Field crop: maize
Growth stage: 2
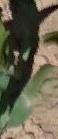
Species: maize